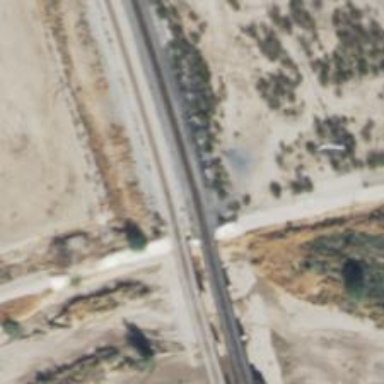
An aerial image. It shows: Railway bridge.